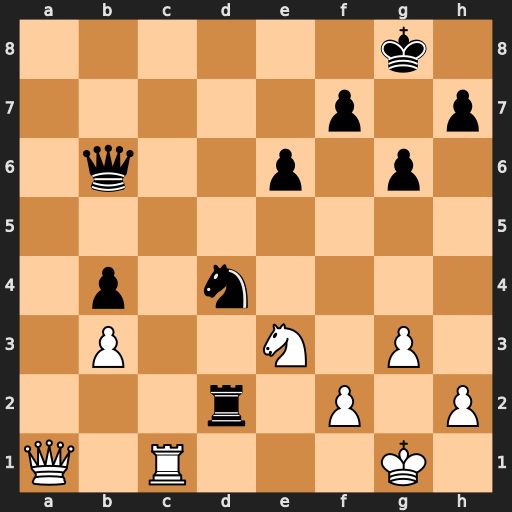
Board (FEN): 6k1/5p1p/1q2p1p1/8/1p1n4/1P2N1P1/3r1P1P/Q1R3K1
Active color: w
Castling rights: -
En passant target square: -
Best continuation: Rc8+ Kg7 Nc4 Ra2 Qxa2